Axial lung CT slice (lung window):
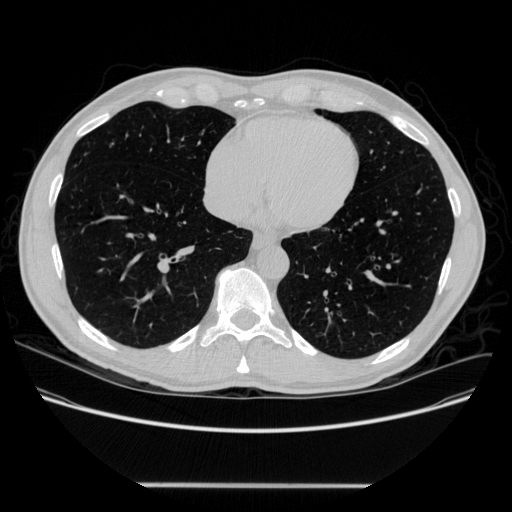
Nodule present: no